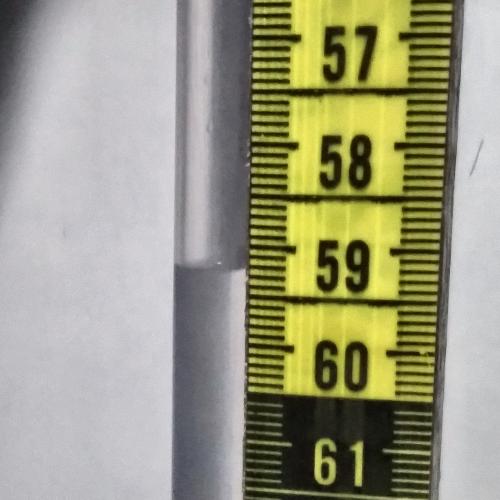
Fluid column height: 59.2 cm